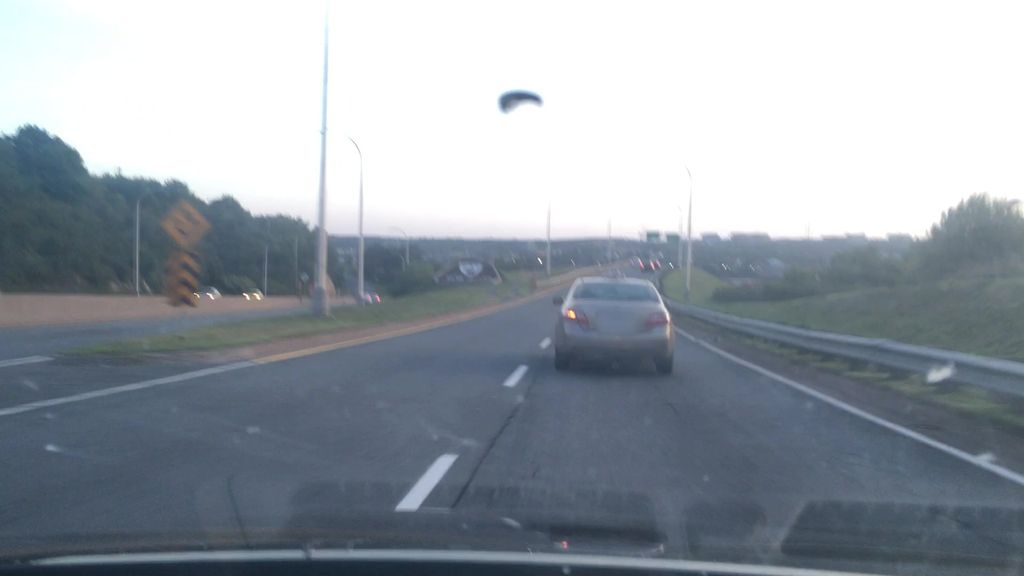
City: halifax